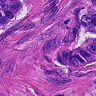
Metastatic tissue present: yes